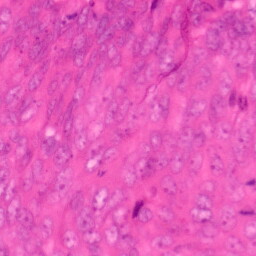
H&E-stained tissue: Colon